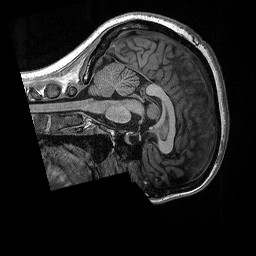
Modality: T1w
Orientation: sagittal
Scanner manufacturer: siemens
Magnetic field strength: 3 T
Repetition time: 2.3 s
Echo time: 0.00298 s